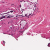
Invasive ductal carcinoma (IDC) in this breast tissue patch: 0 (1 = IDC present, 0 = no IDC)